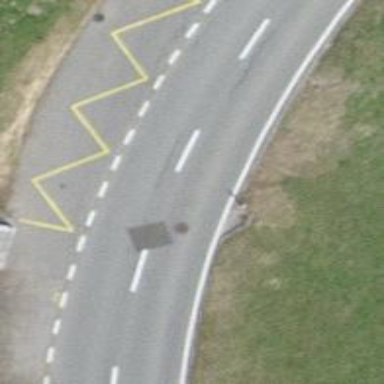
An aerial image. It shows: Public transport stop position.